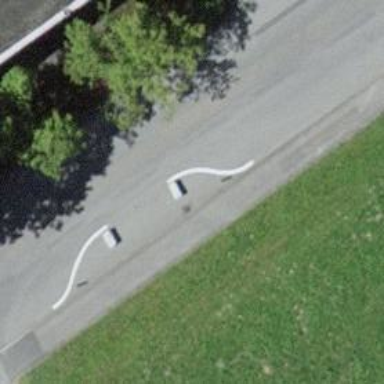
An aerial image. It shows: Kerb serving as barrier.